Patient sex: M
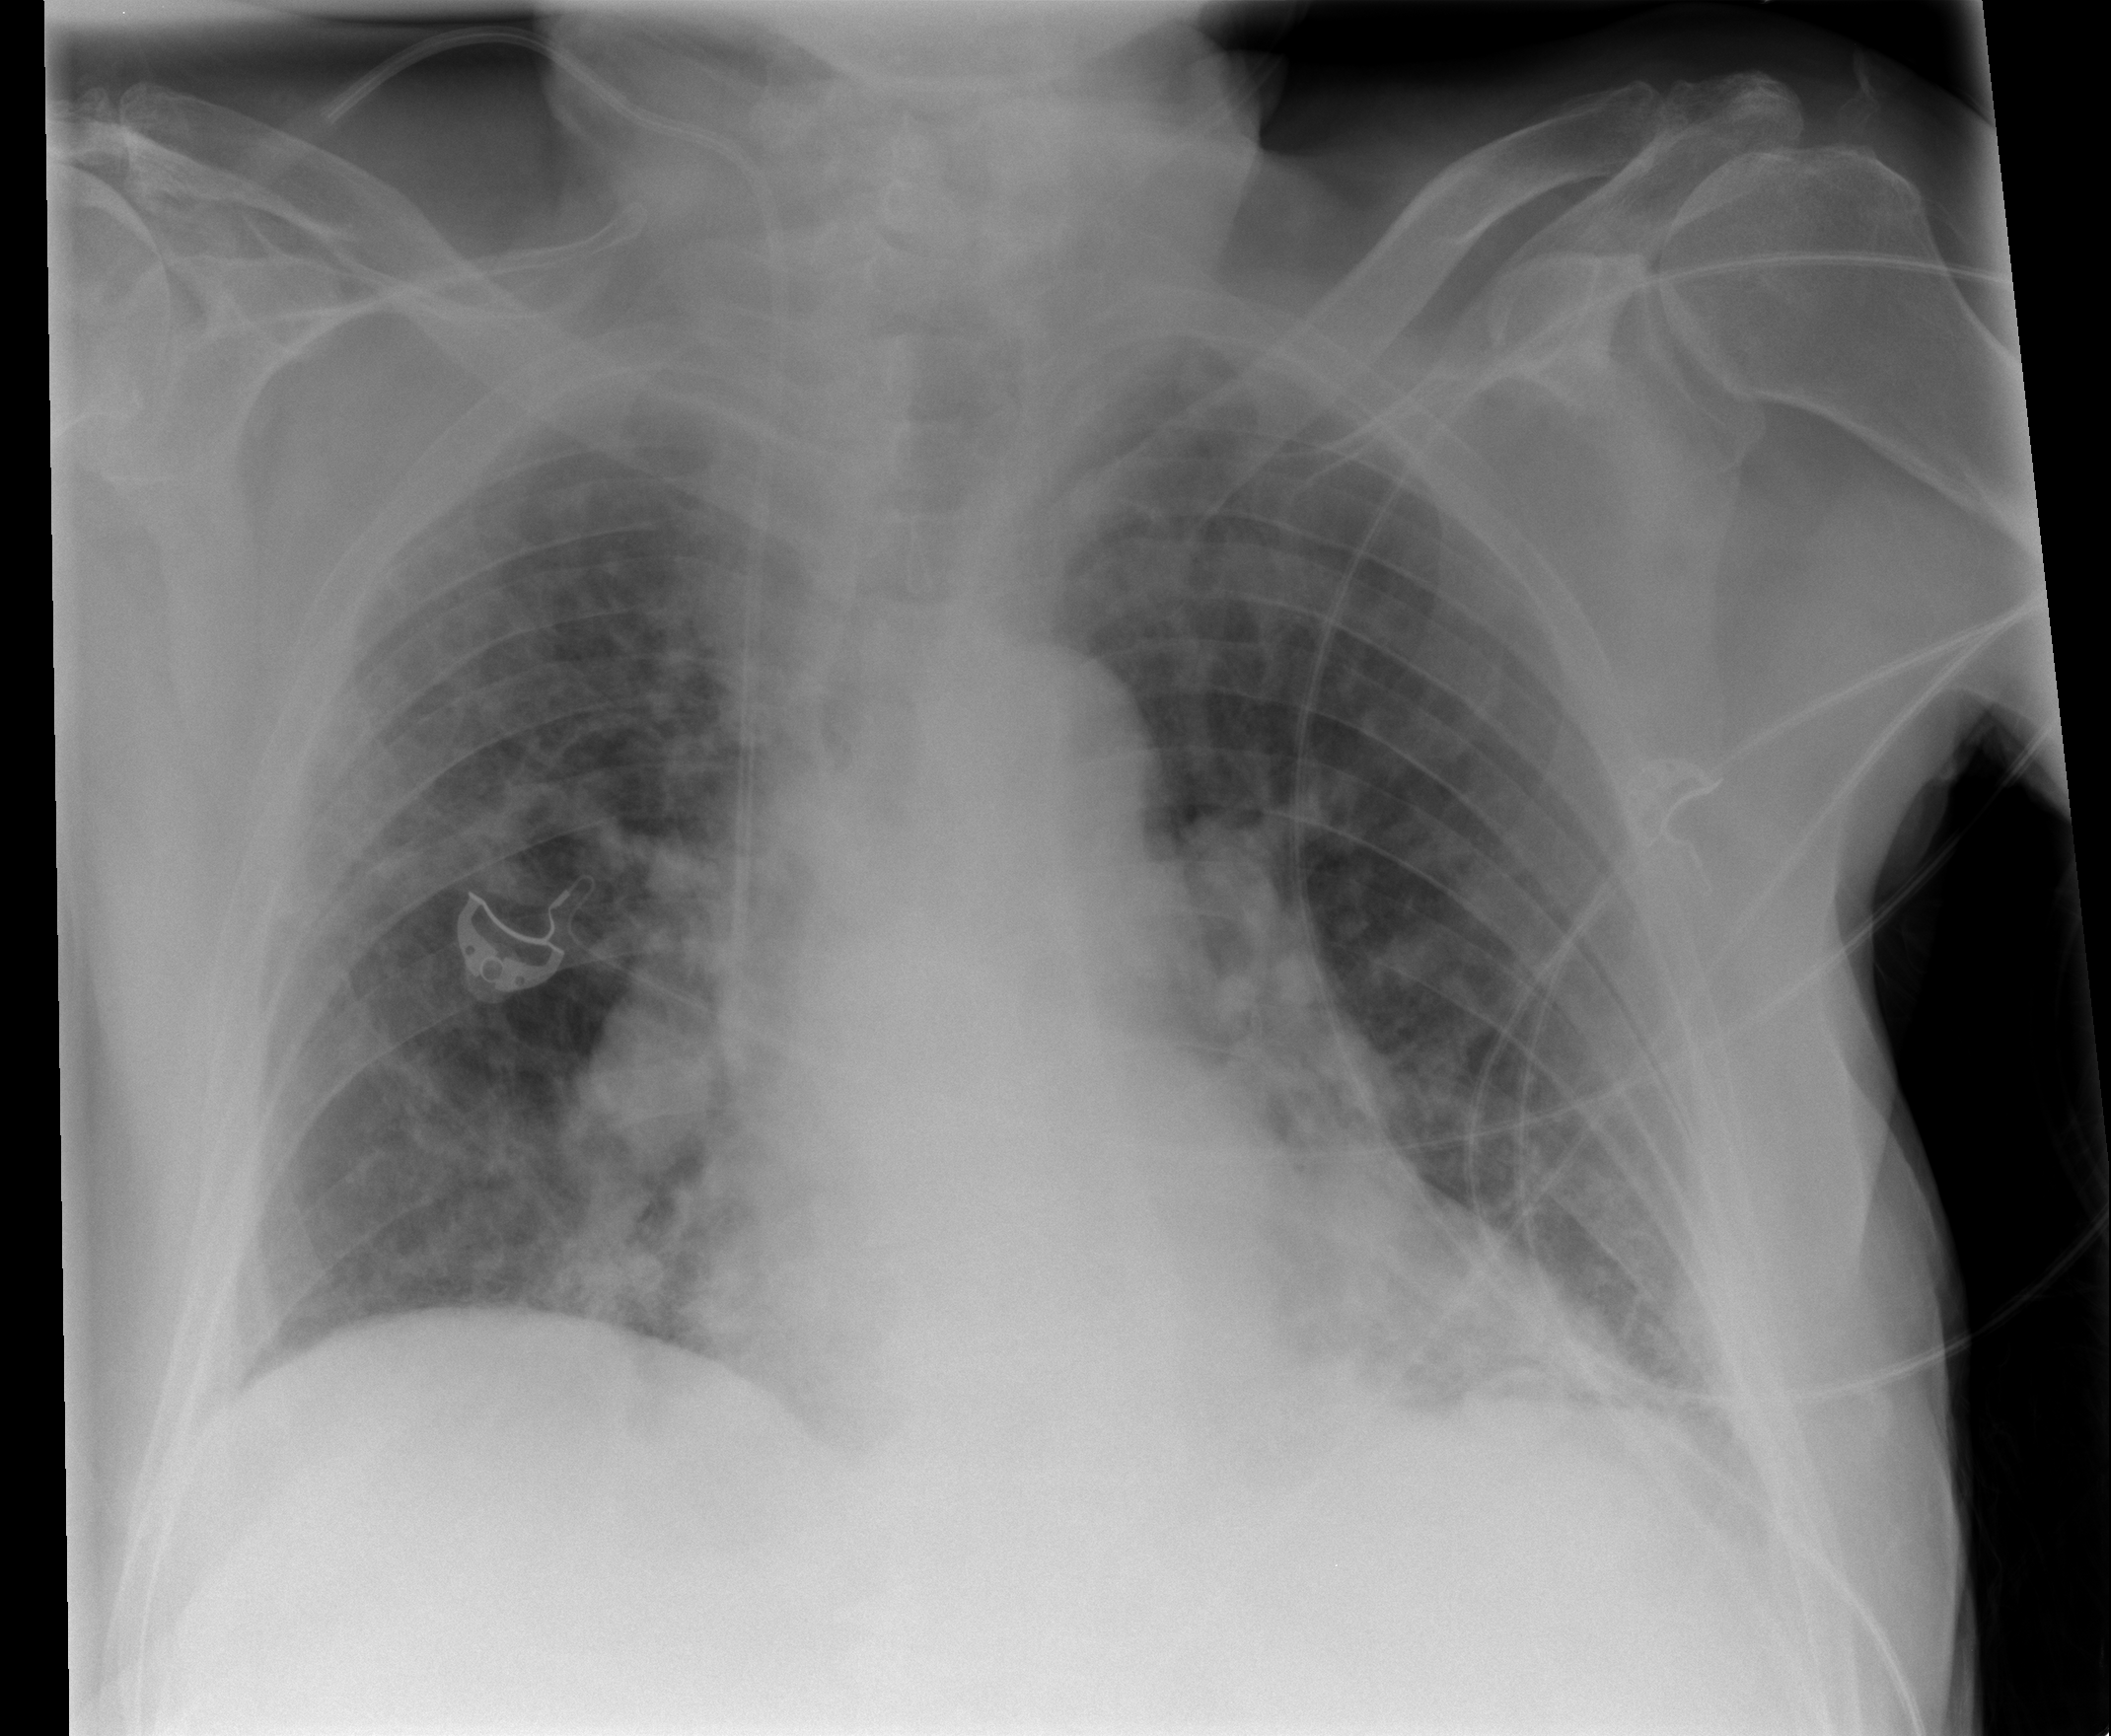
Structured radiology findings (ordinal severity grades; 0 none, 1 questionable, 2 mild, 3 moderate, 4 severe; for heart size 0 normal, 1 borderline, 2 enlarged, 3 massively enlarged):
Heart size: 0
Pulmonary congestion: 1
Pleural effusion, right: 0
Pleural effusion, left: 0
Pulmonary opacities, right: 2
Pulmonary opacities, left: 2
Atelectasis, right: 0
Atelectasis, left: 0